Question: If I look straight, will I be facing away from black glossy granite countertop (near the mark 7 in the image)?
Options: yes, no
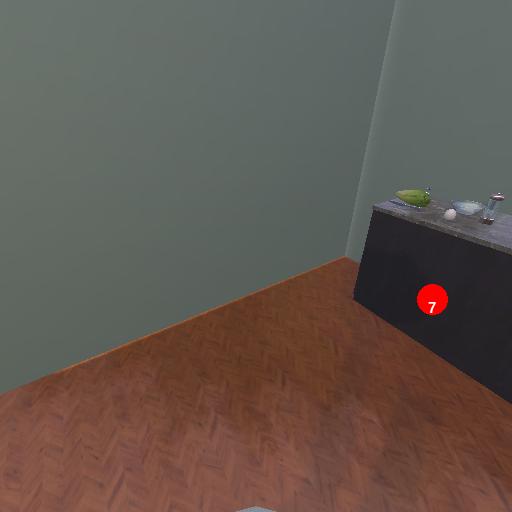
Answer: yes